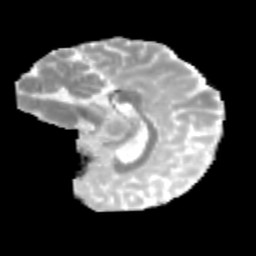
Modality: MD
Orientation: sagittal
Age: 12
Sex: female
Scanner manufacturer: siemens
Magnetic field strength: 3 T
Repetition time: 3.8 s
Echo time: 0.07 s